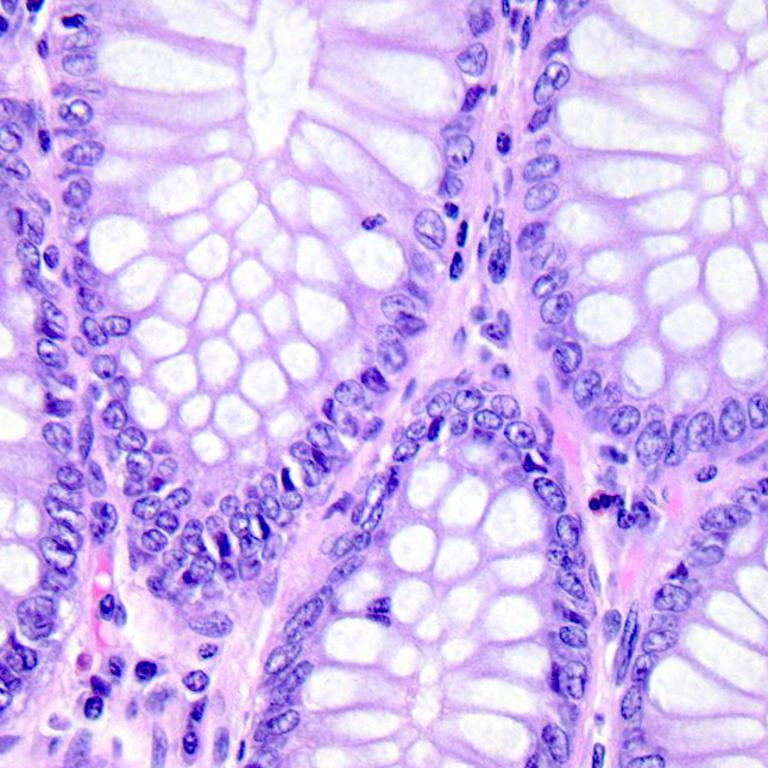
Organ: colon
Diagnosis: benign